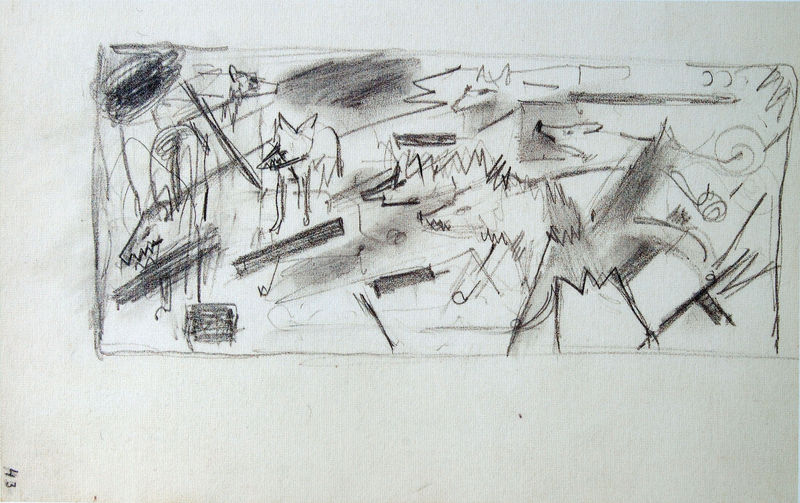
Titel: Wölfe
Künstler: Franz Marc
Standort: München
Institution: Städtische Galerie im Lenbachhaus
Schlagwörter: dunkel, kopf, vogel, weiß, wolf, bäume, dreieck, grau, schwarz, skizze, zeichnung, hund, hunde, tier, tiere, expressionismus, augen, rahmen, auge, blatt, krone, ohren, wald, reiter, beine, bewegt, fell, schwanz, bein, papier, studie, rudel, spuren, abstrakt, berge, fläche, modern, graphik, linien, rand, querformat, unruhe, wild, spitz, balken, striche, umriss, laviert, tusche, rechteck, münchen, strahlen, linie, kohle, schwarz weiss, schraffur, buchstabe, wirr, schraffiert, bleistift, entwurf, malen, franz, kohlezeichnung, bleistiftzeichnung, zacken, zickzack, gebiss, zähne, fuchs, verwischt, läufe, reh, schnauze, ziffer, strudel, aggressiv, wildschwein, skizzen, spiralen, blauer reiter, blauer, kringel, franz marc, marc, blöcke, füchse, hyäne, wölfe, belistift, freihand, kohöe, kritzelei, reckhteck, verreiben, schakal, kritzeln, 43, balkne, krakeln